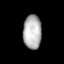
Tissue: prostate
Cell type: T cells
Senescence score: 0.7224
Nuclear area (px): 610
Mean DAPI intensity: 178.723